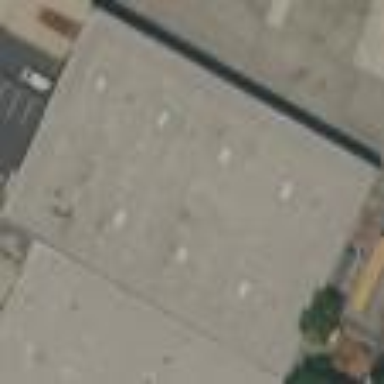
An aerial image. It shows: Warehouse building.